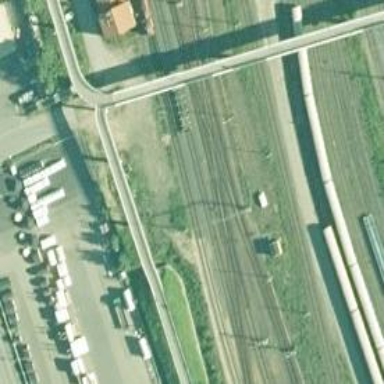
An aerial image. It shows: Railway crossing.